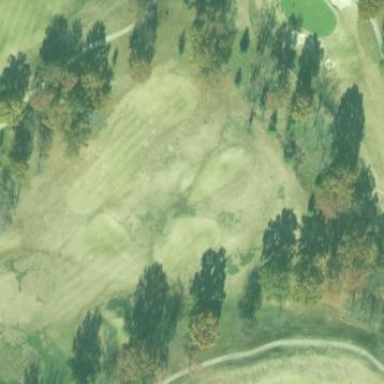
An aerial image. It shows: Grassy area designated as golf fairway.